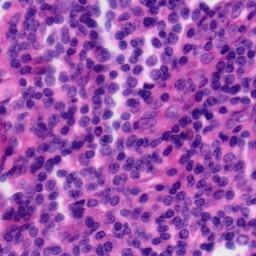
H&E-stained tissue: Tonsil